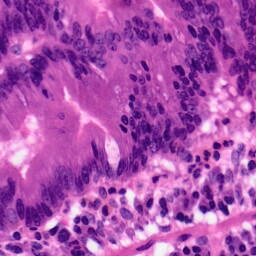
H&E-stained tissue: Pancreatic